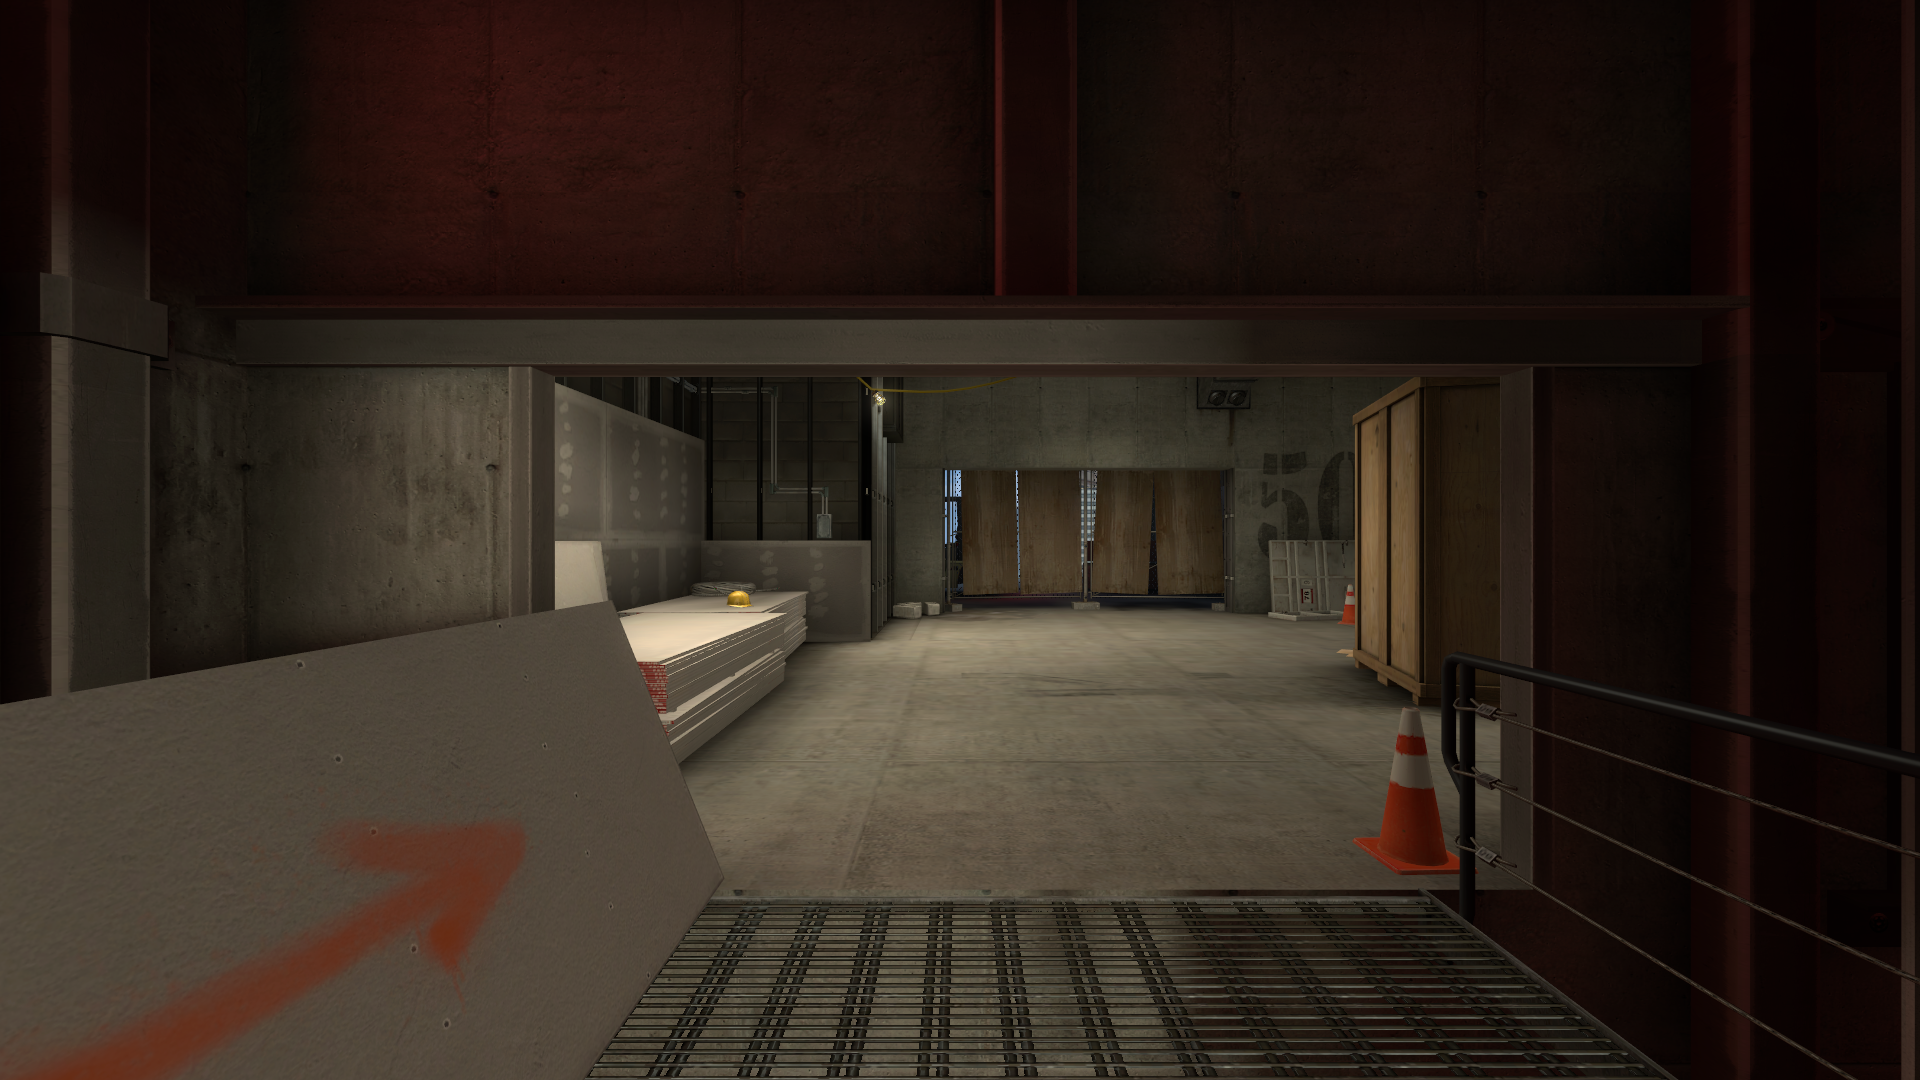
Map: de_vertigo